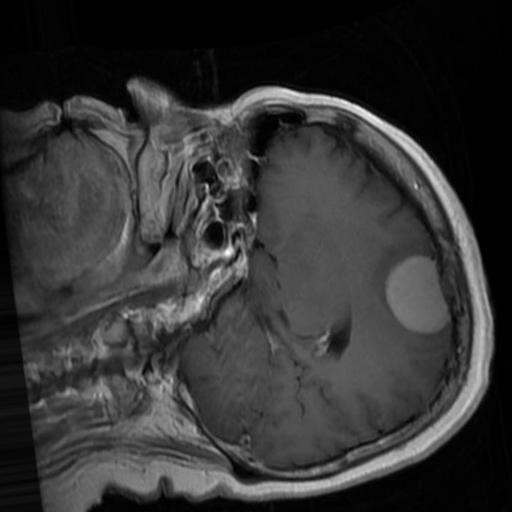
Label: brain_menin